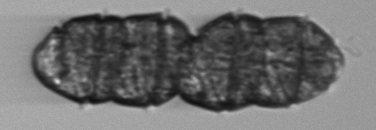
Label: Margalefidinium